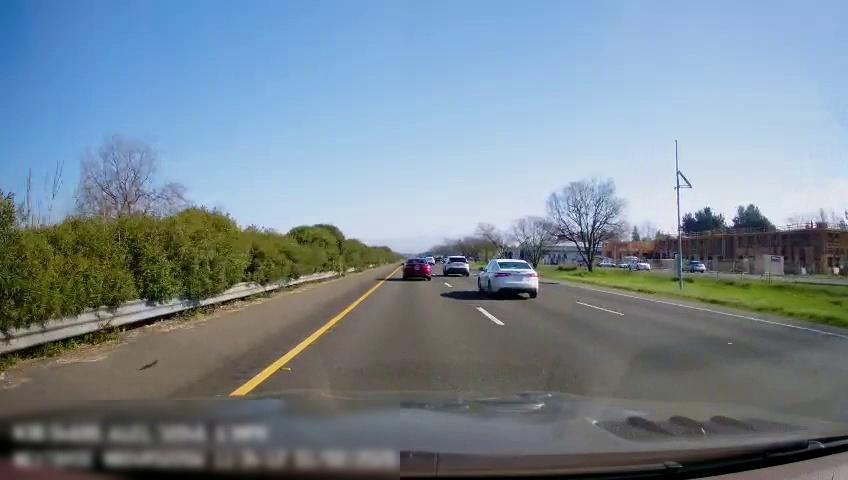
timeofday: Day
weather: Sunny
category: Drivable Space
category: Vehicles | Car
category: Vehicles | Car
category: Vehicles | Car
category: Vehicles | Car
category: Lanes | Current Lane
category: Lanes | Current Lane
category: Lanes | Alternate Lane
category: Lanes | Alternate Lane